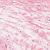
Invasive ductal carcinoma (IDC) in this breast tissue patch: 0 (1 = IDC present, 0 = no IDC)